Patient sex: M
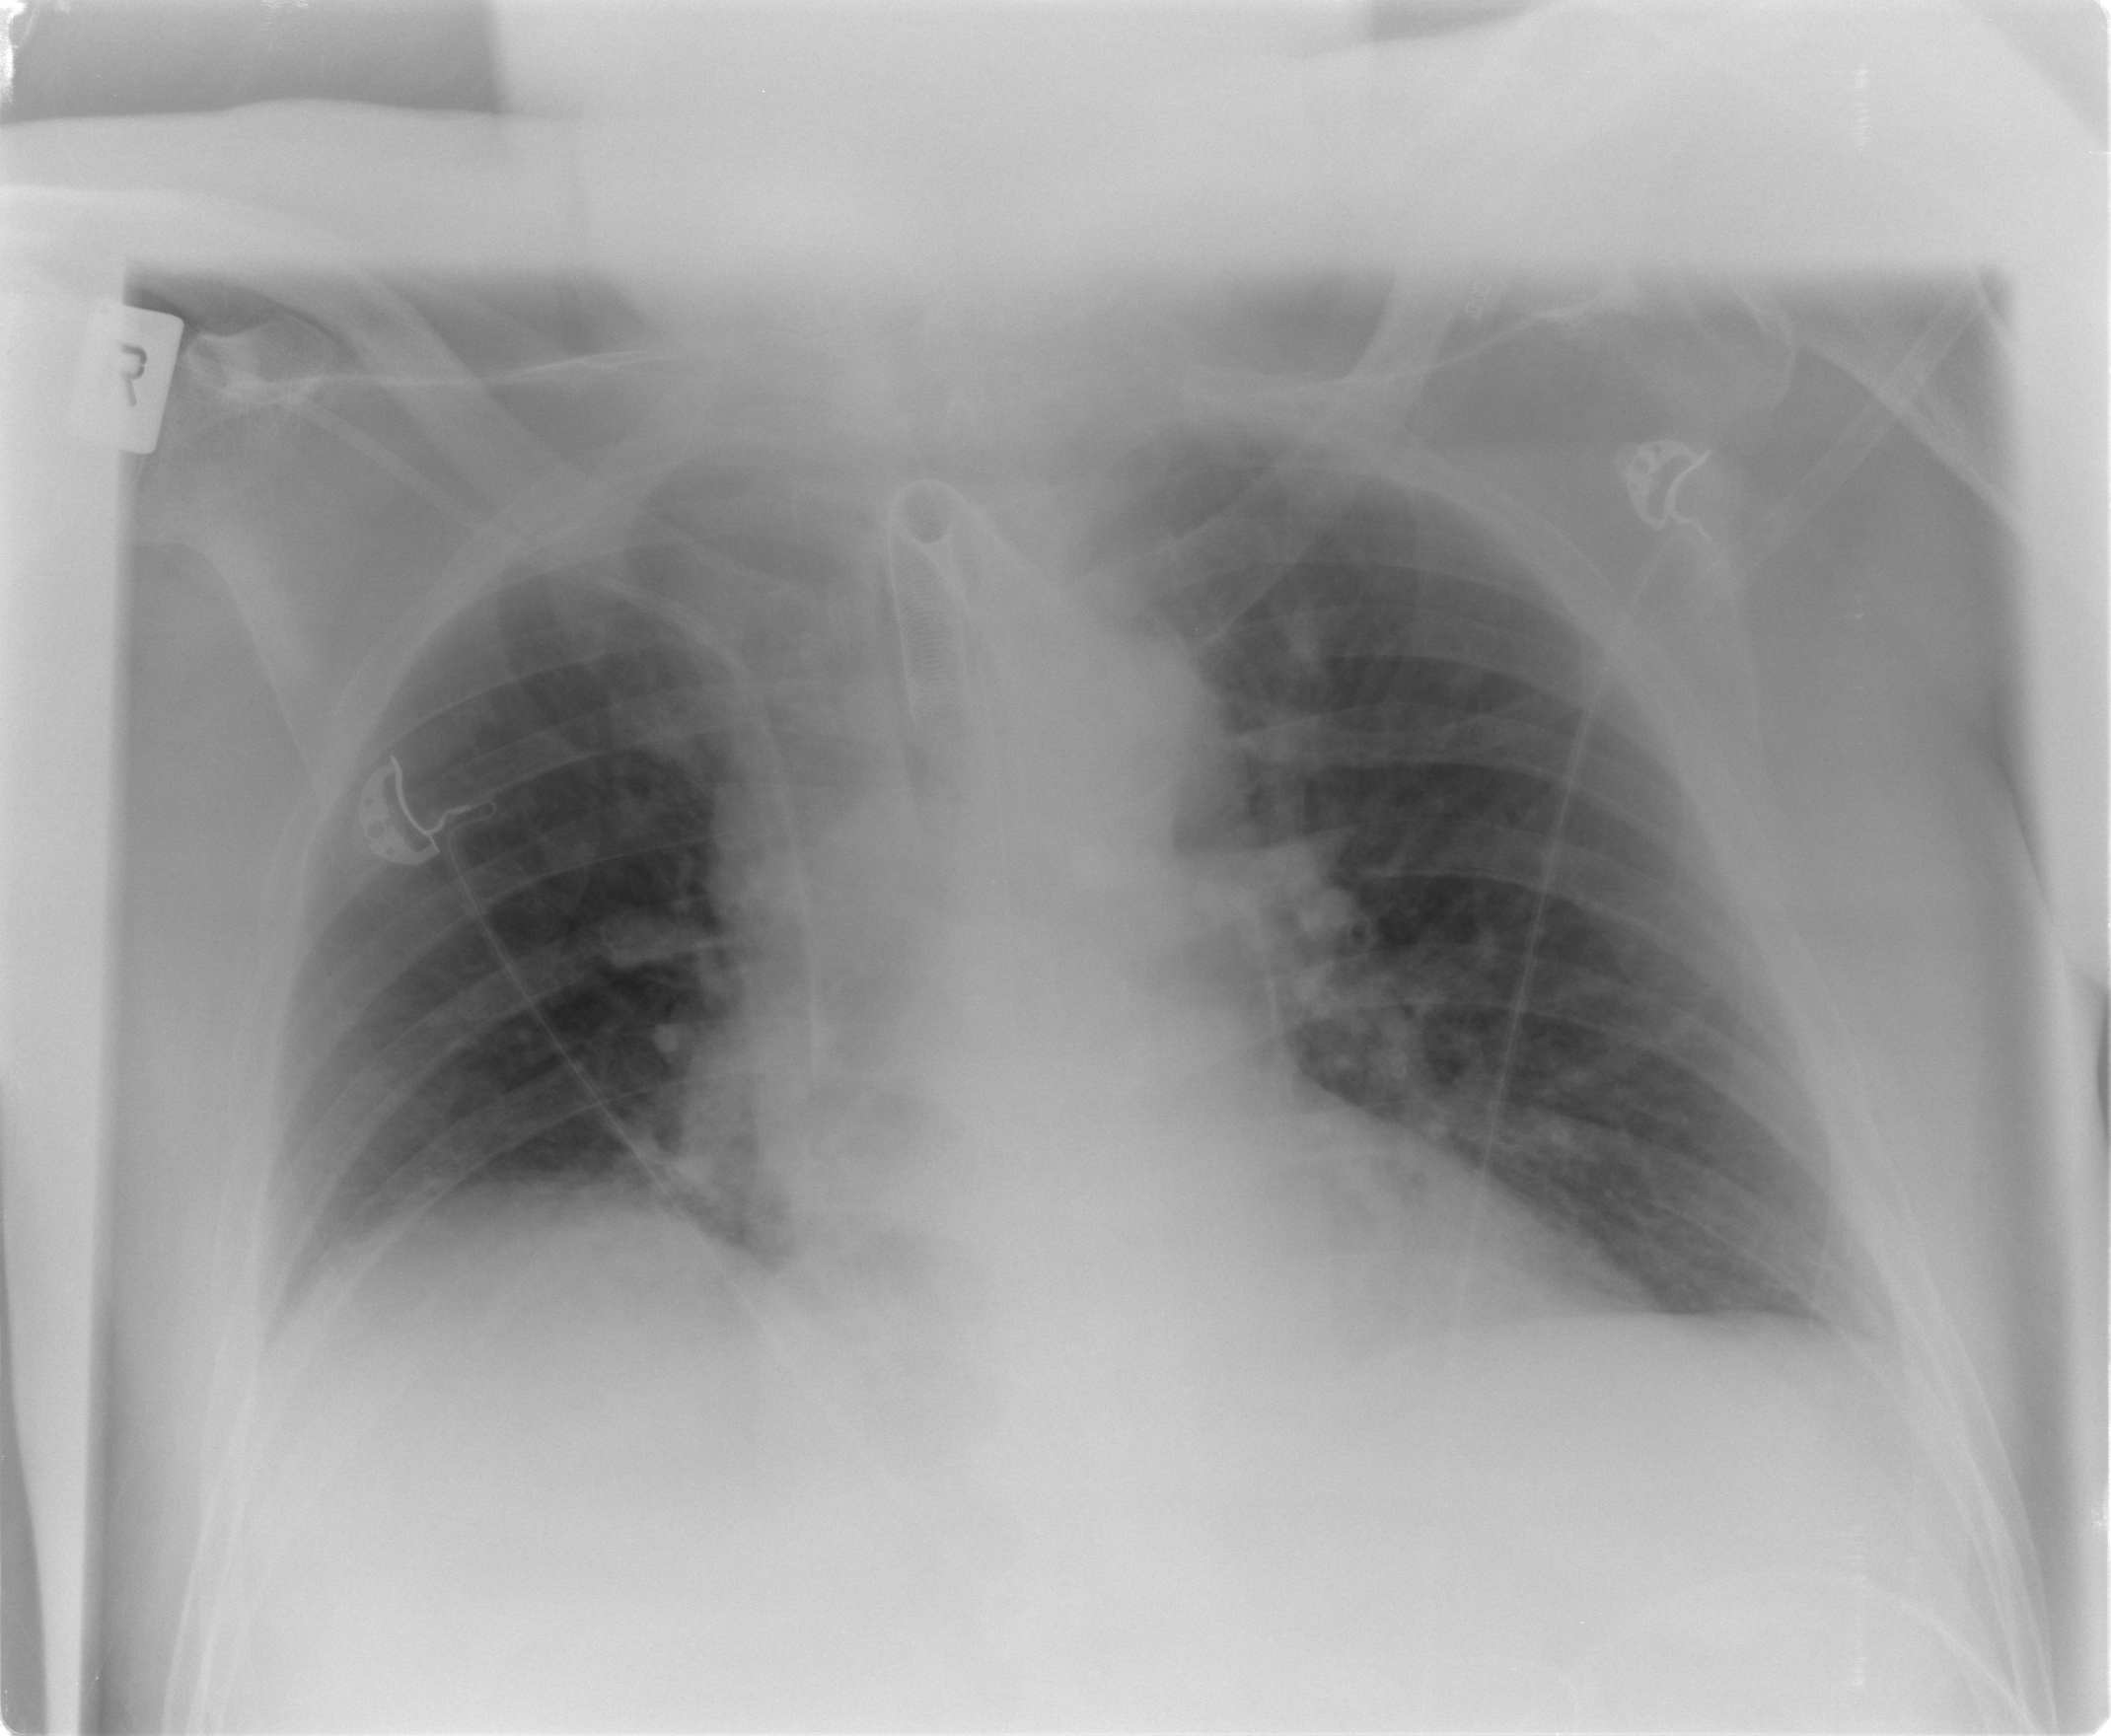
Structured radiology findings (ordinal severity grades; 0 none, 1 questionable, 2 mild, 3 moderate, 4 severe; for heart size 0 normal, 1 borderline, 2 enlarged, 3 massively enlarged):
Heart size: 0
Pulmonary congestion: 2
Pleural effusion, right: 2
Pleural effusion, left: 1
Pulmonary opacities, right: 2
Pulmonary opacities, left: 0
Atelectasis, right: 1
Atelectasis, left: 0